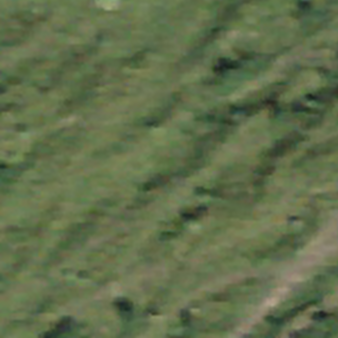
Label: other